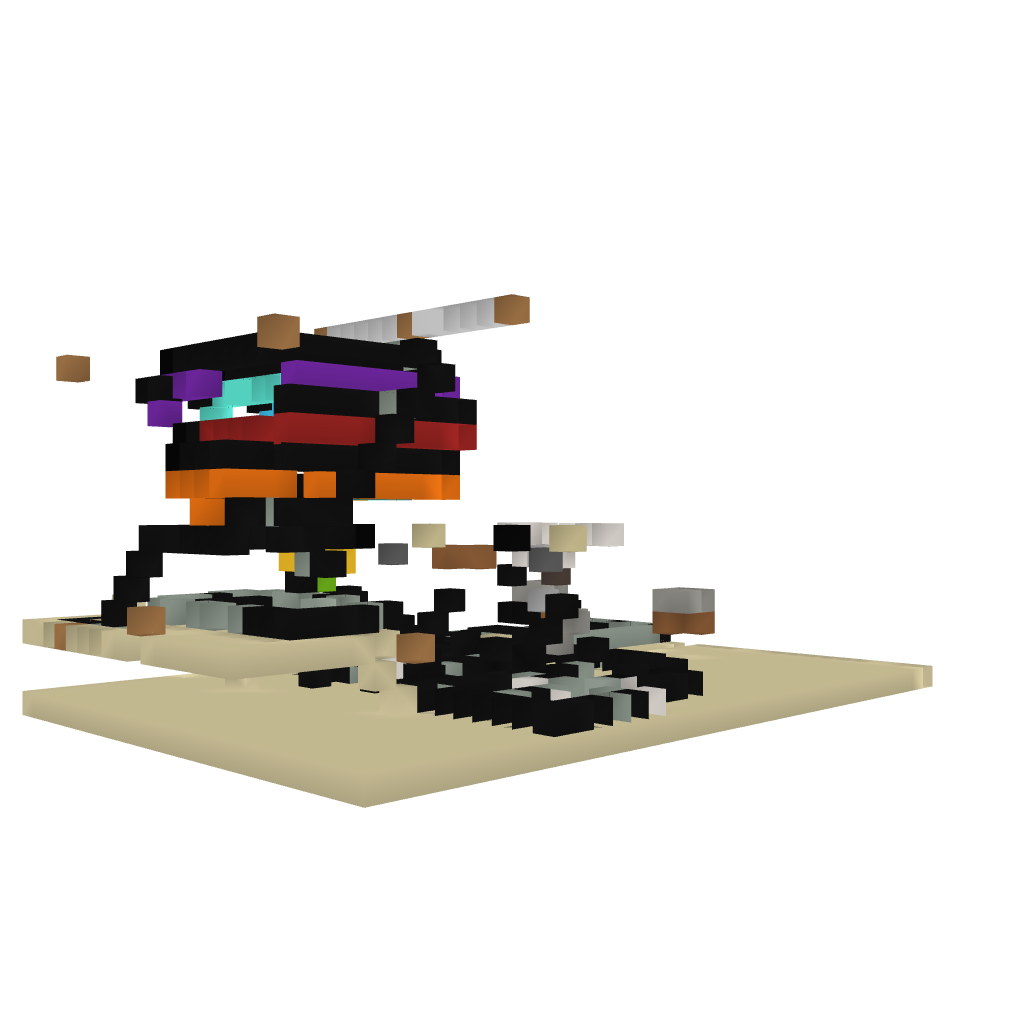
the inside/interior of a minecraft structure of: Wheel of H